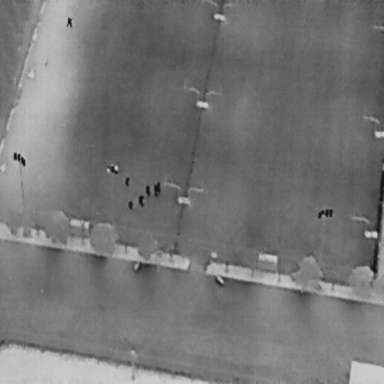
There are seven People in the infrared image.